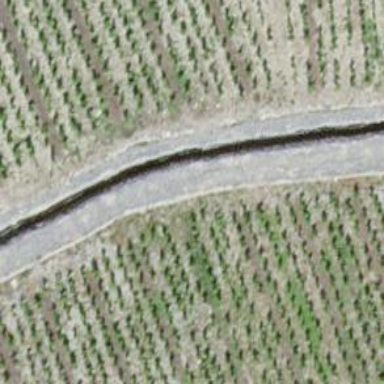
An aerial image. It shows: Unclassified road with asphalt surface.